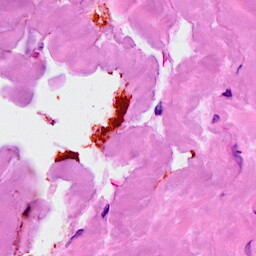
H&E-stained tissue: Breast